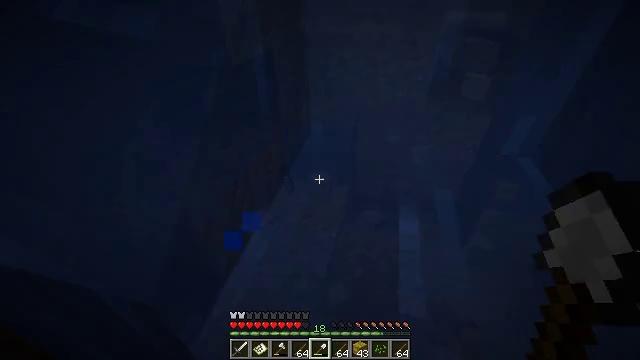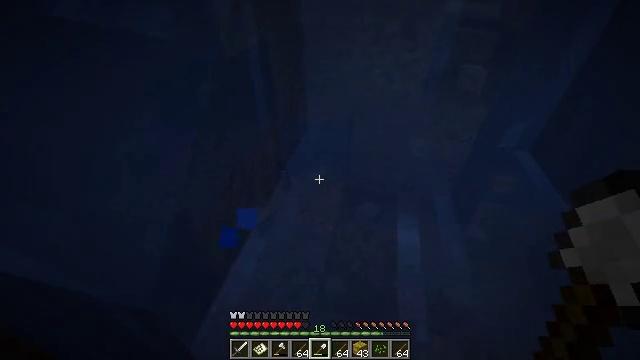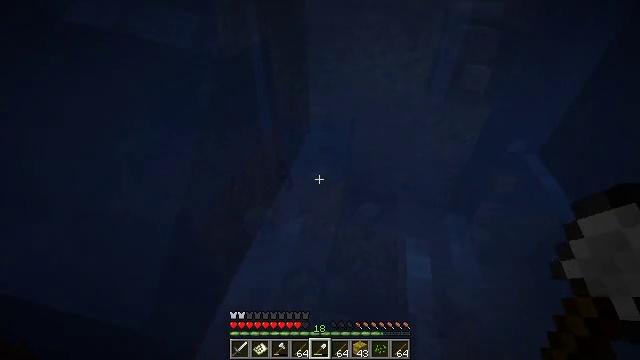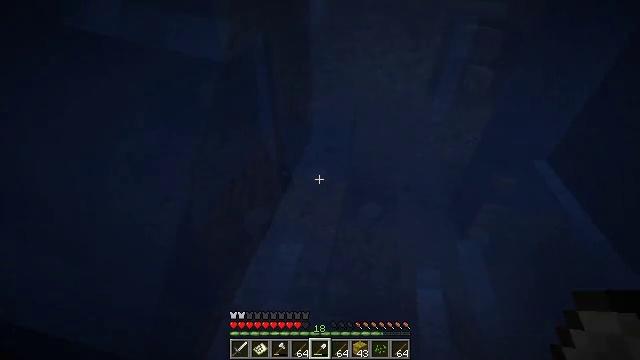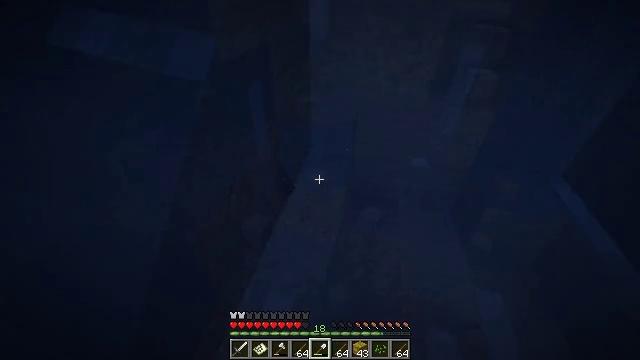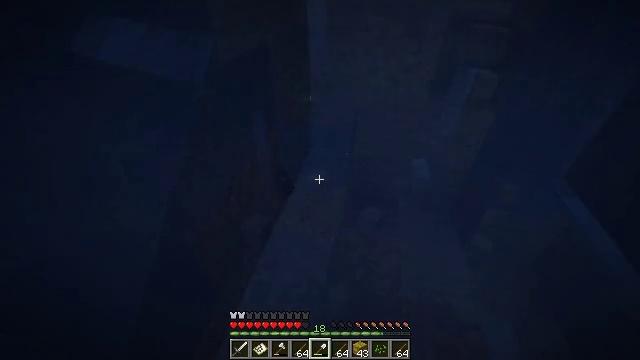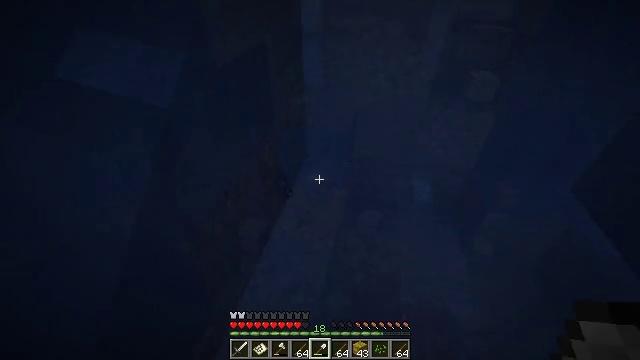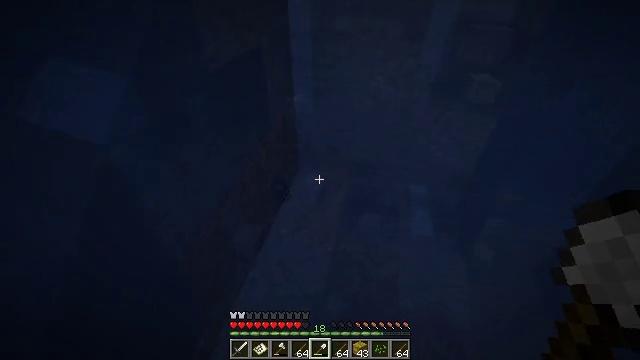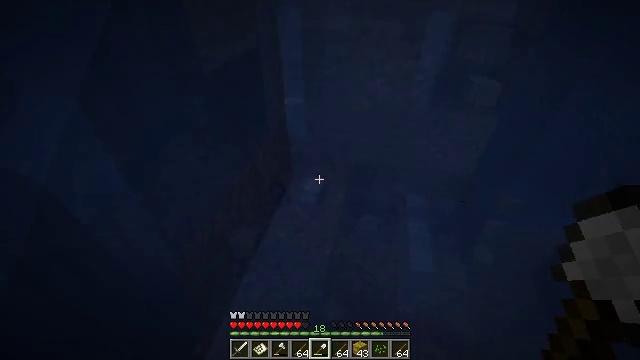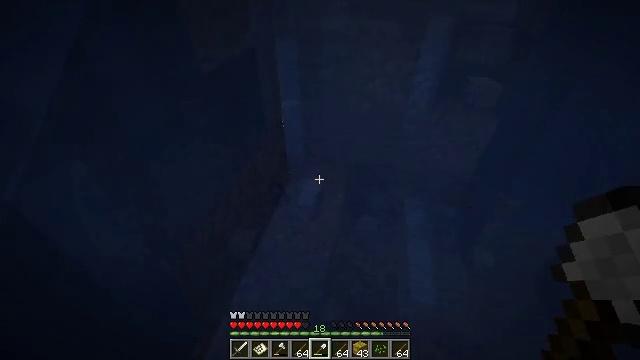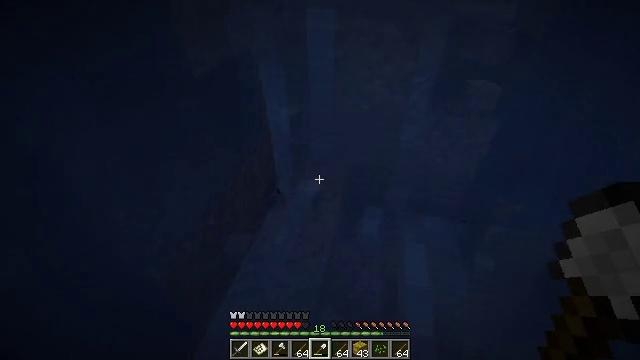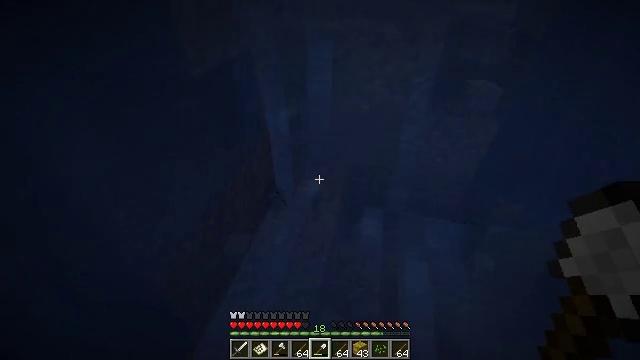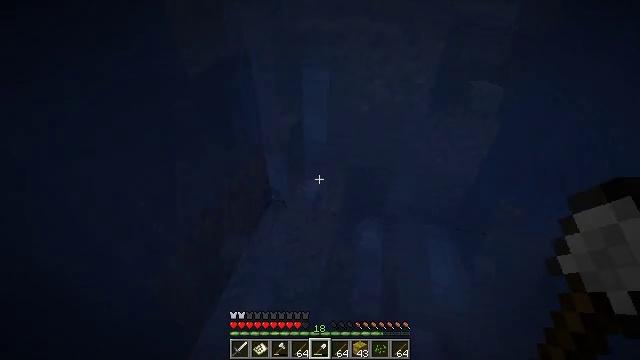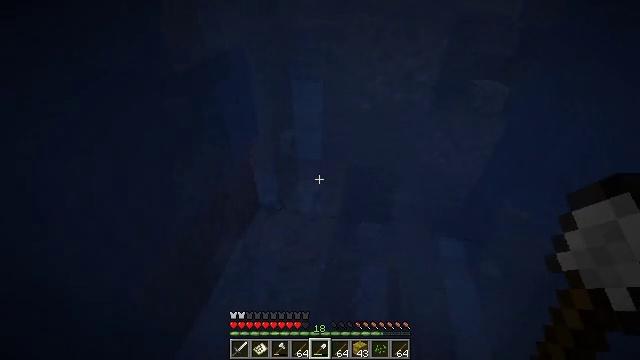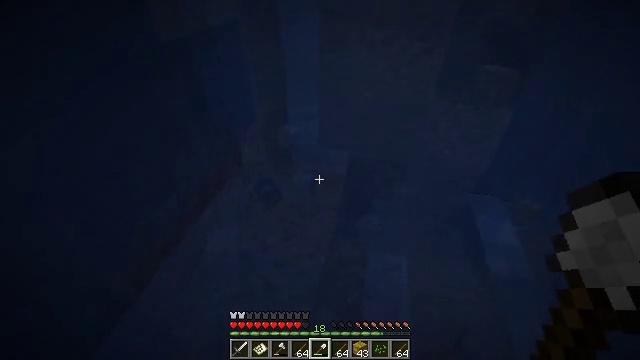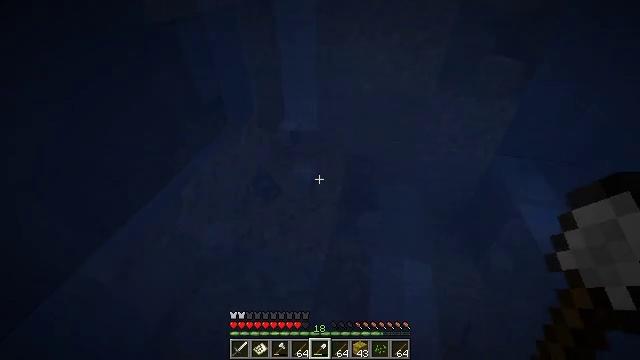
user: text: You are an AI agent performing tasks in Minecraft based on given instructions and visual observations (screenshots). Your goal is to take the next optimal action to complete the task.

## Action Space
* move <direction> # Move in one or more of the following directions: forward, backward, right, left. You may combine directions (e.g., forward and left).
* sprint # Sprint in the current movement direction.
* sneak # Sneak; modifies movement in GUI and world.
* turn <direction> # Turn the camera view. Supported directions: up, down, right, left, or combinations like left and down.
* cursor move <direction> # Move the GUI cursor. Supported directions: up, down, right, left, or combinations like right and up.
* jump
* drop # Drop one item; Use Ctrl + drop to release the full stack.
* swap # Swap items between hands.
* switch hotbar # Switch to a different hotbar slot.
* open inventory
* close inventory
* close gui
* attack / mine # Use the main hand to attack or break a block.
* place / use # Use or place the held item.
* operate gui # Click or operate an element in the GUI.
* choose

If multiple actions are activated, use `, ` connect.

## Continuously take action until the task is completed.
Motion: motion action
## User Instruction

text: Remove a crossbow from the inventory.
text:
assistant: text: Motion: move forward, turn right and down
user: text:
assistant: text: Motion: move forward
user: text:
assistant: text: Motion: move forward
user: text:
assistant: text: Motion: move forward
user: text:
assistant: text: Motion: move forward
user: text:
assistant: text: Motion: move forward
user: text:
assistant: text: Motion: move forward
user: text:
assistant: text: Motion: move forward
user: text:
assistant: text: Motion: move forward
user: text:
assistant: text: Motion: move forward
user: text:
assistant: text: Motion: move forward
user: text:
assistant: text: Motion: move forward
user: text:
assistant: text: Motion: move forward, sneak
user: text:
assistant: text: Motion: move forward, sneak
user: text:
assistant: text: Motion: move forward, sneak
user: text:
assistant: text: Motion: move forward, sneak
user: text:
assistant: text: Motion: move forward, sneak
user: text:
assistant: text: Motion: move forward and move left, sneak
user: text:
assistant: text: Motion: move forward and move left, sneak
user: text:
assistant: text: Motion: move forward and move left, sneak, turn up
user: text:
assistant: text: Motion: move forward and move left, sneak, turn up
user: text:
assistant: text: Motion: move forward, turn up
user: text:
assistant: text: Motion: move forward, turn up
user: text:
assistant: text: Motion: move forward, turn left
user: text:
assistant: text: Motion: move forward
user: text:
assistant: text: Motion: move forward and move left
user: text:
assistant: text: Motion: move forward and move left
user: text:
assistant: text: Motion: move forward and move left
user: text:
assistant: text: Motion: move forward and move left
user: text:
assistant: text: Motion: move forward